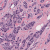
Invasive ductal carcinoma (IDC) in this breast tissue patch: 1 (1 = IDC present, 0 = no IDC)